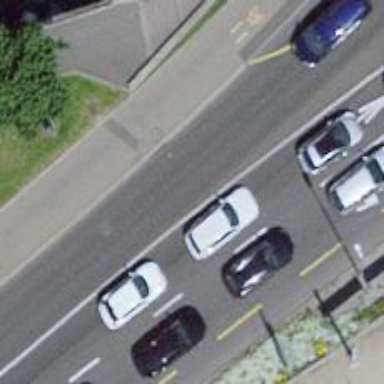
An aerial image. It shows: Primary highway with asphalt surface. There is lane designated for cycling on the left side.